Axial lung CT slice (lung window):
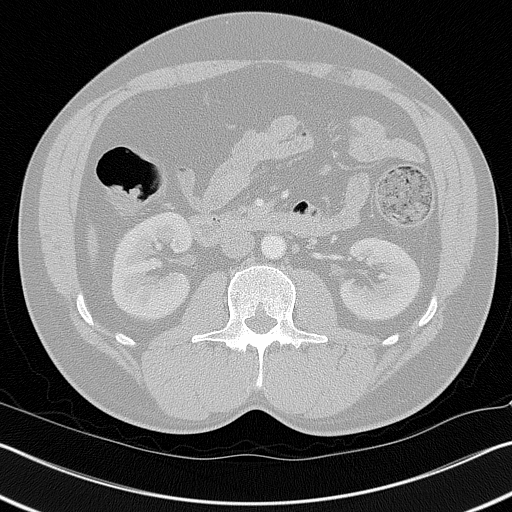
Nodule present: no